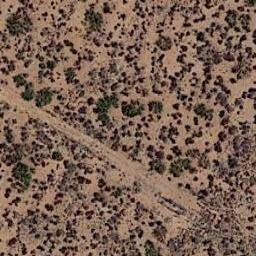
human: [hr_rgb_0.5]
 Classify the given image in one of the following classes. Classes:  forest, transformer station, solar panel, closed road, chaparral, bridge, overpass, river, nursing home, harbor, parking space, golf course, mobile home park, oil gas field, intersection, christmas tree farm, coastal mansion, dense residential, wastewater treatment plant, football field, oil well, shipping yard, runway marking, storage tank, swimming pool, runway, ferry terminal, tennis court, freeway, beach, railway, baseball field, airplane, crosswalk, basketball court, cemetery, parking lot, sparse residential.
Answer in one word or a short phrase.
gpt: chaparral